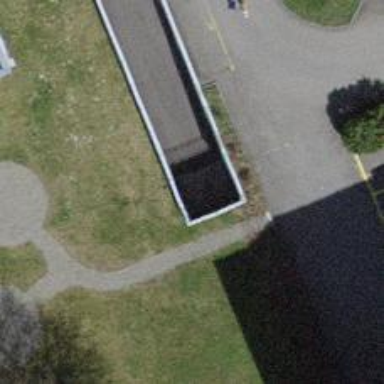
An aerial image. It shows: Parking entrance.